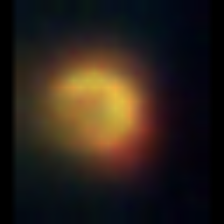
Taxon: NanoPlankton
Group: Other